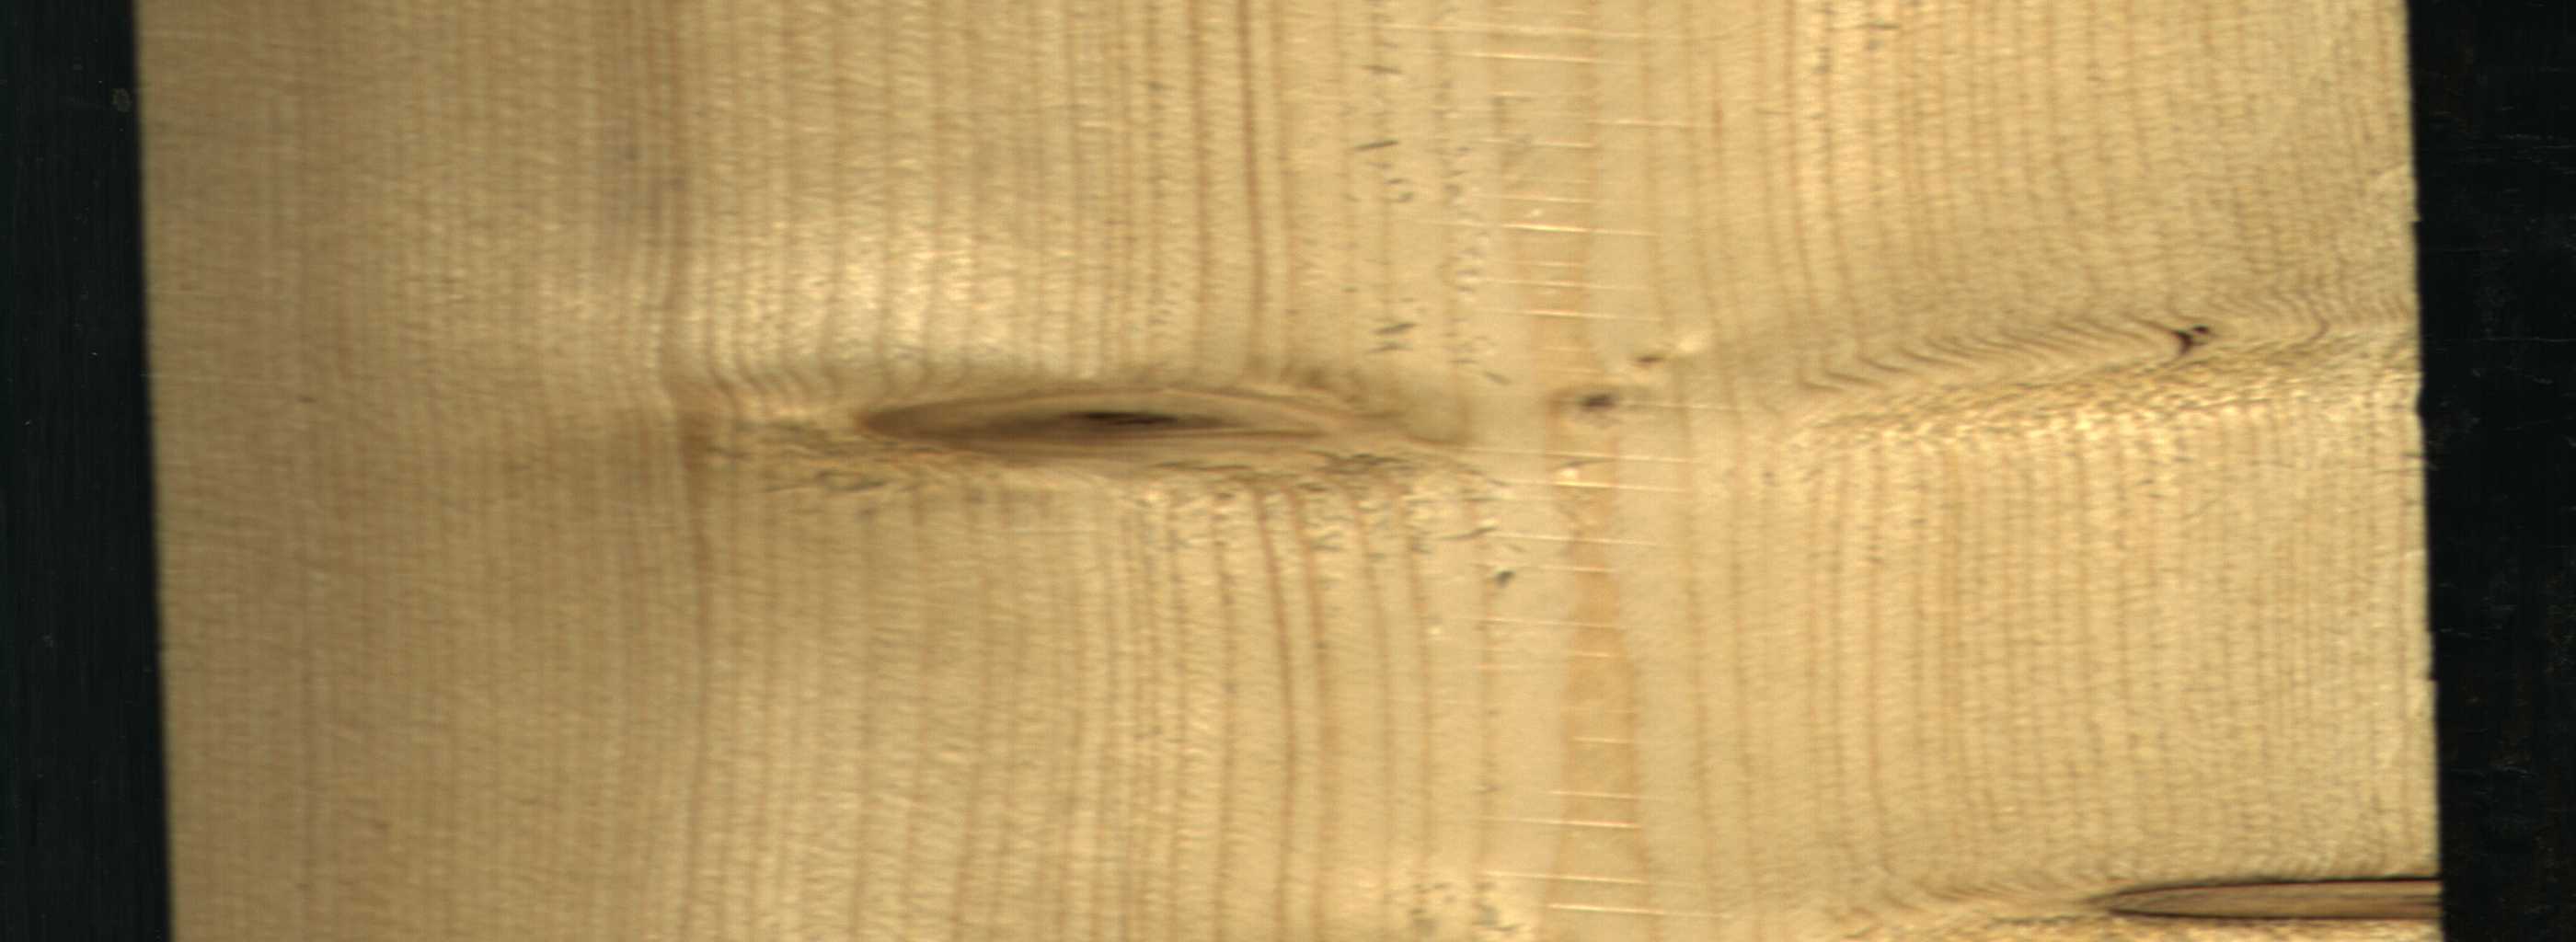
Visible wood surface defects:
Dead_Knot
Live_Knot